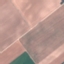
Land use / land cover class: AnnualCrop